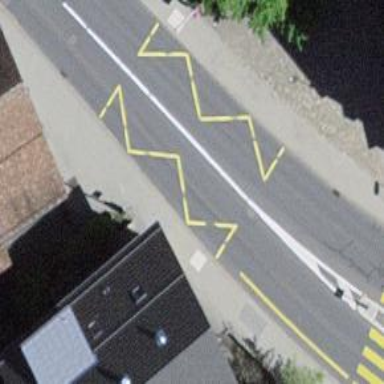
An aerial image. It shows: Bus stop equipped with public transport stop position.